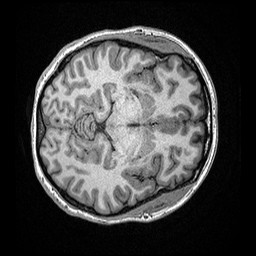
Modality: T1w
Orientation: axial
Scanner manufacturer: ge
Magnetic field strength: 3 T
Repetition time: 2.349 s
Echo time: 0.002968 s